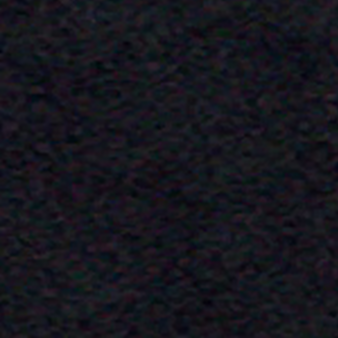
Label: other